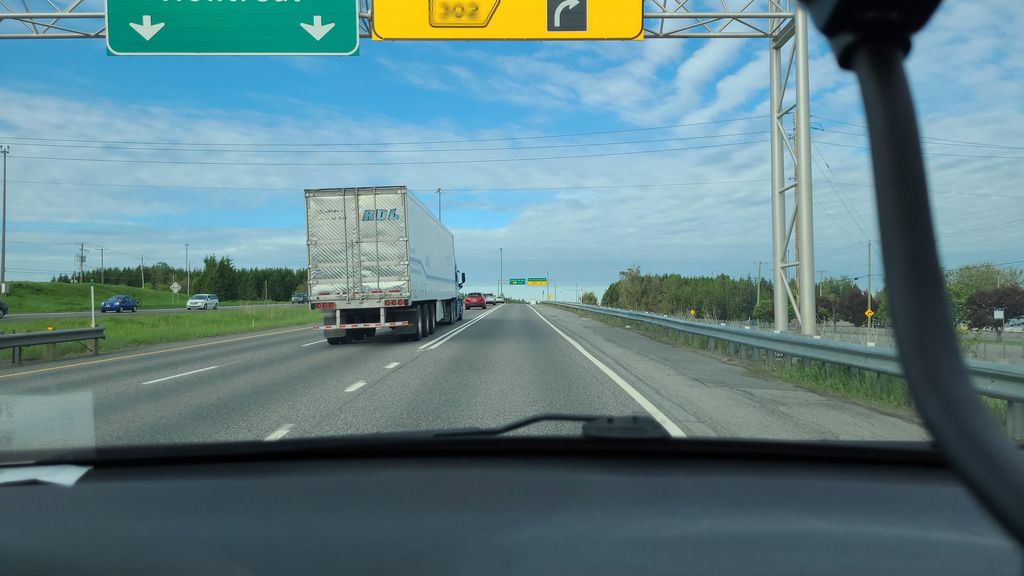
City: quebec_city